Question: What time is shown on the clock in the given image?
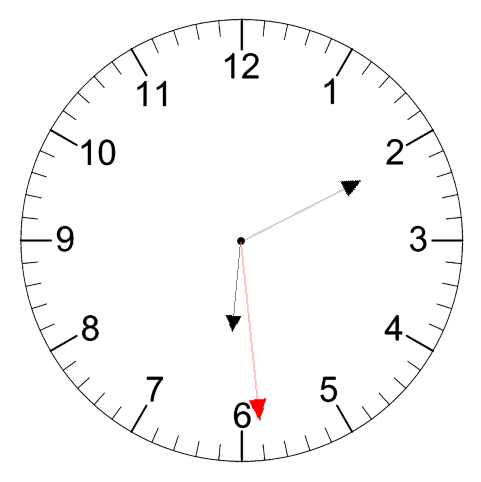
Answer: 06:10:29